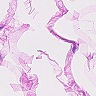
Metastatic tissue present: no